Question:
Why doesnt my alert work? My alert is supposed to pop up when you type anything besides a number.
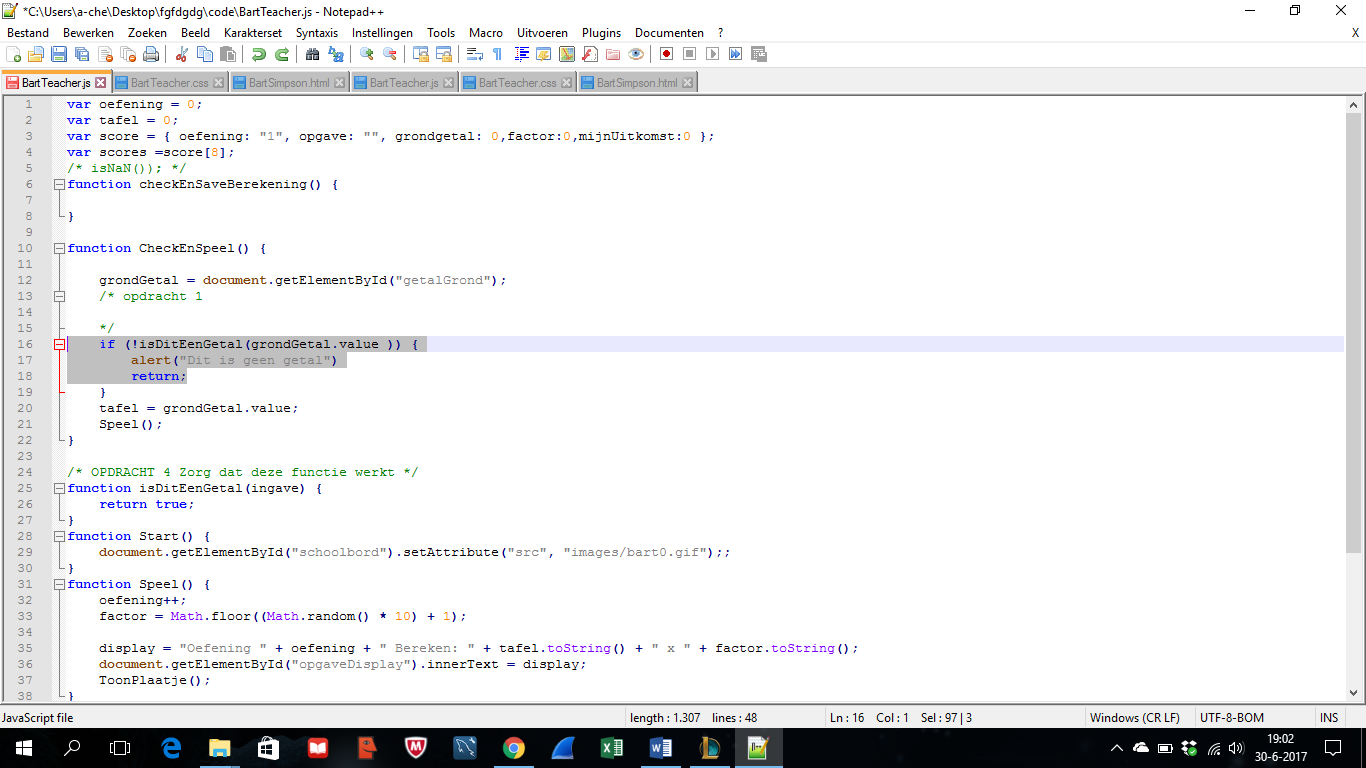
Answer: Just by looking at the image of the code i can infer that the 'alert' will never execute. Here is the explanation, why it is so.
When you are calling 'isDitEenGetal' function with any value it is always returning 'true'. This makes if condition always 'false'
'''
//if condition is always false
if(!isDitEenGetal(grondGetal.value)){
alert('Dit is geen getal');
return;
}
//always return true
function isDitEenGetal(ingave){
return true;
}
'''
This is what you need to do
'''
if(!isDitEenGetal(grondGetal.value)){
alert('Dit is geen getal');
return;
}
//check if the value is a number or not
//return true if not a number
function isDitEenGetal(ingave){
return isNaN(ingave);
}
'''